Here is the wavelet time-frequency representation (scalogram) of a rolling-element bearing's vibration measurement. Determine the bearing's health state. Answer with exactly one of: normal, inner_race, outer_race, ball.
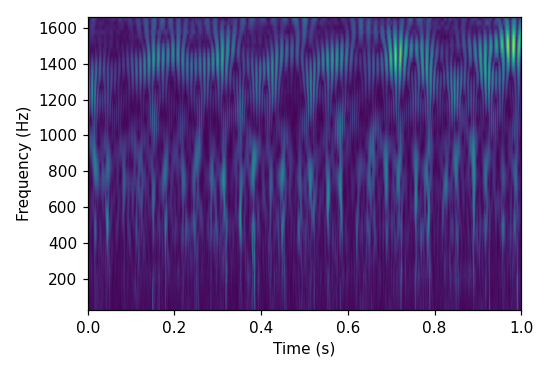
Answer: ball